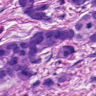
Metastatic tissue present: yes